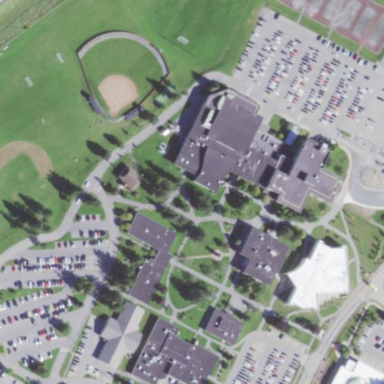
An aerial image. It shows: College or university.